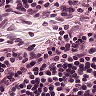
Metastatic tissue present: no